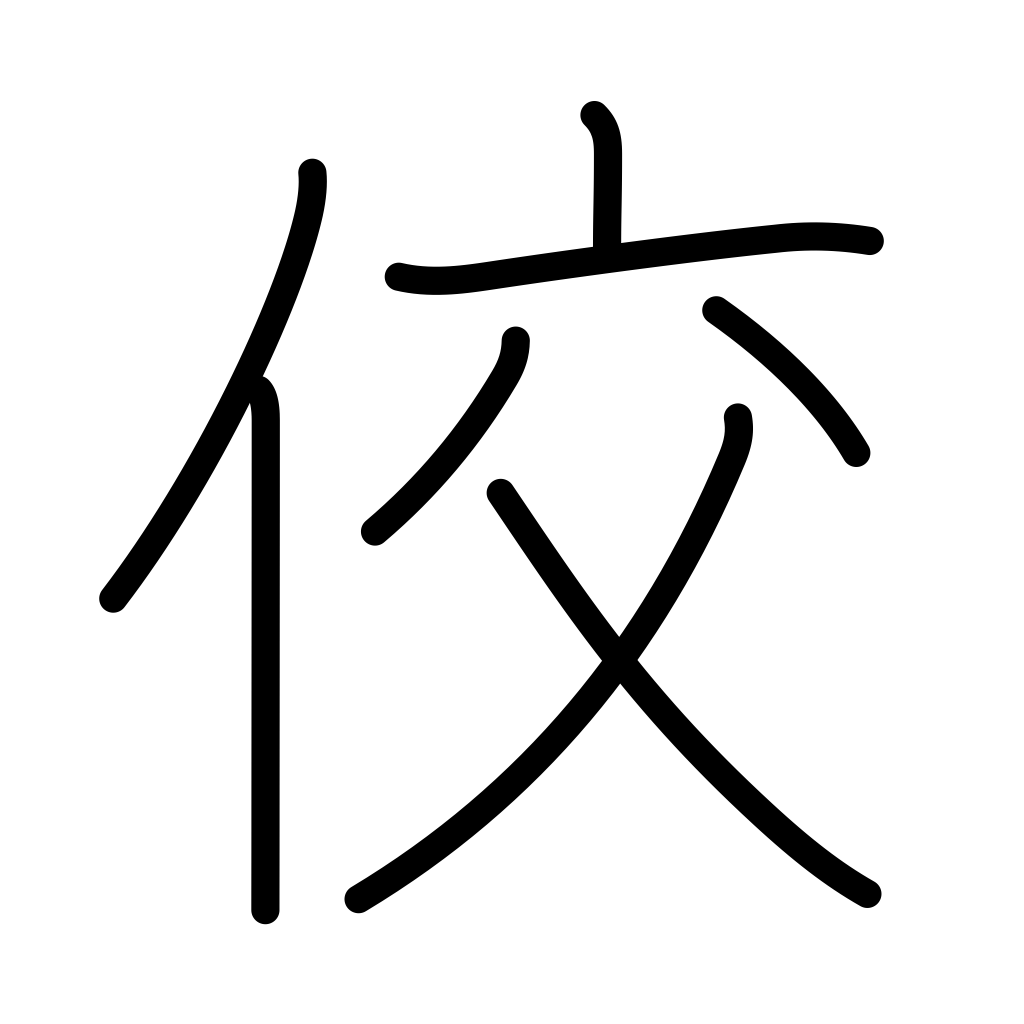
Meaning: beautiful, clever, deceive, sly